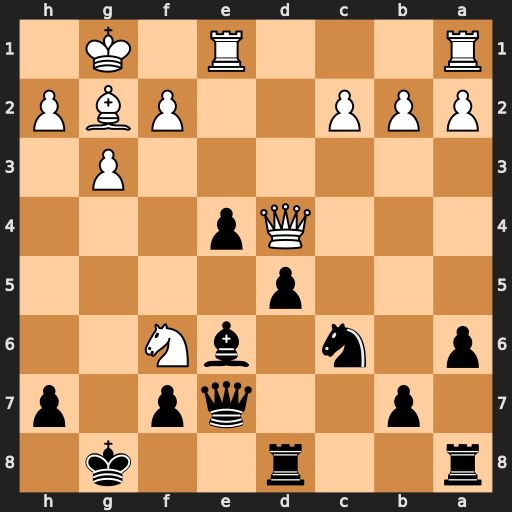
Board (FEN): r2r2k1/1p2qp1p/p1n1bN2/3p4/3Qp3/6P1/PPP2PBP/R3R1K1
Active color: b
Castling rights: -
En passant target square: -
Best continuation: Kh8 Qc3 d4